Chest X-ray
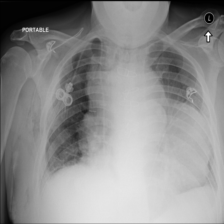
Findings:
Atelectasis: negative
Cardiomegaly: negative
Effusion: negative
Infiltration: negative
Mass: negative
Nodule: negative
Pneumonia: negative
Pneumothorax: positive
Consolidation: negative
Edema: negative
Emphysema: negative
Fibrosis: negative
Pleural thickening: negative
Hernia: negative